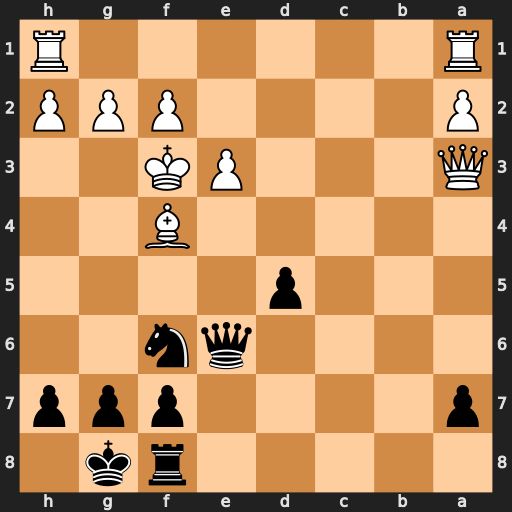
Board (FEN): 5rk1/p4ppp/4qn2/3p4/5B2/Q3PK2/P4PPP/R6R
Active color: b
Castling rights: -
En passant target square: -
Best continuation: Qg4#